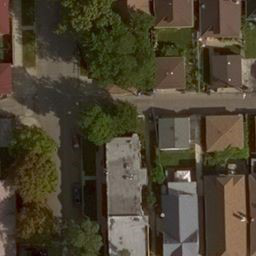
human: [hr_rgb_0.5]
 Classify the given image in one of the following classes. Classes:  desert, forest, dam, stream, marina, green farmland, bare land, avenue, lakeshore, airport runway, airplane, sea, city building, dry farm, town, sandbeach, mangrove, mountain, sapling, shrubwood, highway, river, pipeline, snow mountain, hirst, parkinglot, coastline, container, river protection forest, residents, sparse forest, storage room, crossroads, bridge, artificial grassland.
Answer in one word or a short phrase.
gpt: residents